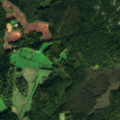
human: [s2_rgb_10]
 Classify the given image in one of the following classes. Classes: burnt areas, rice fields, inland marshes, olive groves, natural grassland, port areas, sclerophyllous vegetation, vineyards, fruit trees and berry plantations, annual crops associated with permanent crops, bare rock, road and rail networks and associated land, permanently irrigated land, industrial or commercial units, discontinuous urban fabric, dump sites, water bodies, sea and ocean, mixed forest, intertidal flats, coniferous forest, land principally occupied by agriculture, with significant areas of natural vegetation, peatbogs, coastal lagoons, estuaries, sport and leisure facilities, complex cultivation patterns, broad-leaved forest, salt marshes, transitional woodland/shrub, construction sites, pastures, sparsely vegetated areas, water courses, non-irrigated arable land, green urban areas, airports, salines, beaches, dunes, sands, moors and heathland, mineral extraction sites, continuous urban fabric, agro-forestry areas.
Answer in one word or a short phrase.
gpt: land principally occupied by agriculture, with significant areas of natural vegetation, coniferous forest, transitional woodland/shrub